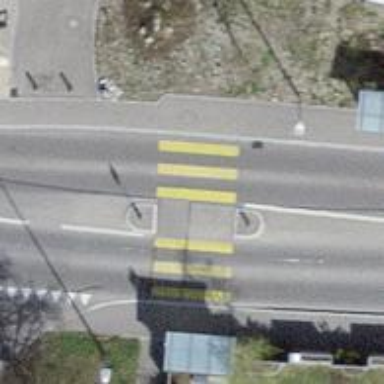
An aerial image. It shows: Uncontrolled crossing on the road with yellow zebra marking on the crossing island.